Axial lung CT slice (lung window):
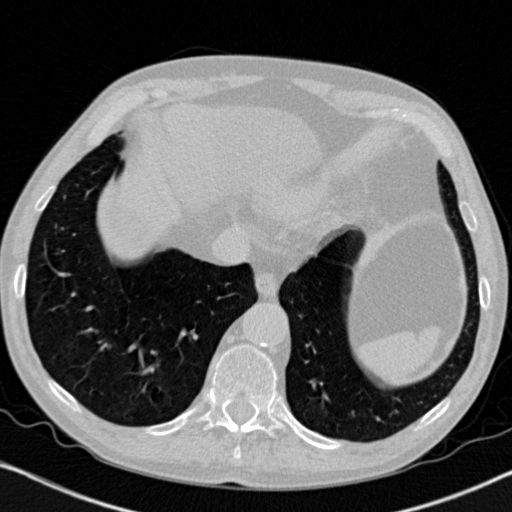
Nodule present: no